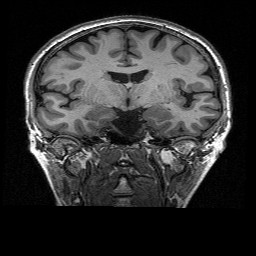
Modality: T1w
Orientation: sagittal
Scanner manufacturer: siemens
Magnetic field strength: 3 T